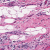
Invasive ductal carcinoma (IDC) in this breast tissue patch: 0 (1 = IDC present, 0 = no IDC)